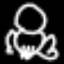
Label: frog